This continuous-wavelet-transform scalogram was computed from a bearing vibration snapshot. Based on the visible evidence, which condition applies: normal, inner_race, outer_race, ball?
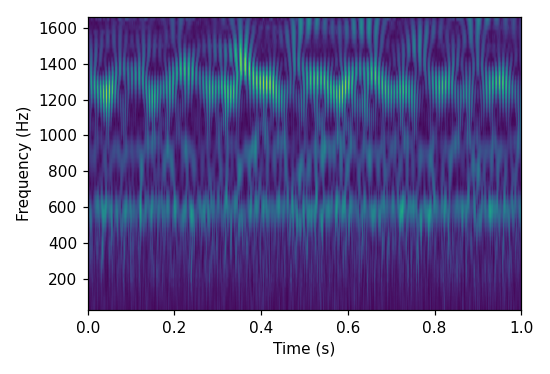
Answer: outer_race